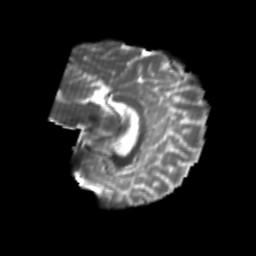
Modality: T2w
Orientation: sagittal
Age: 22
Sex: female
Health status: healthy
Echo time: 0.074 s